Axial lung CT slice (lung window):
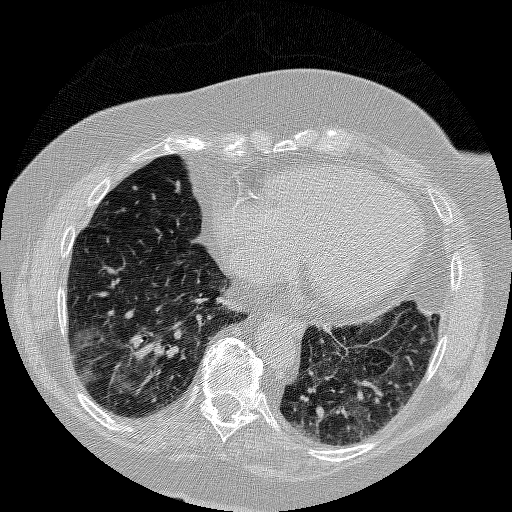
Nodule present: no